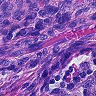
Metastatic tissue present: no